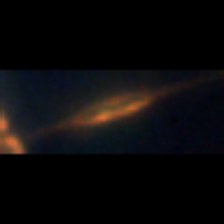
Taxon: Pennate
Group: Diatoms